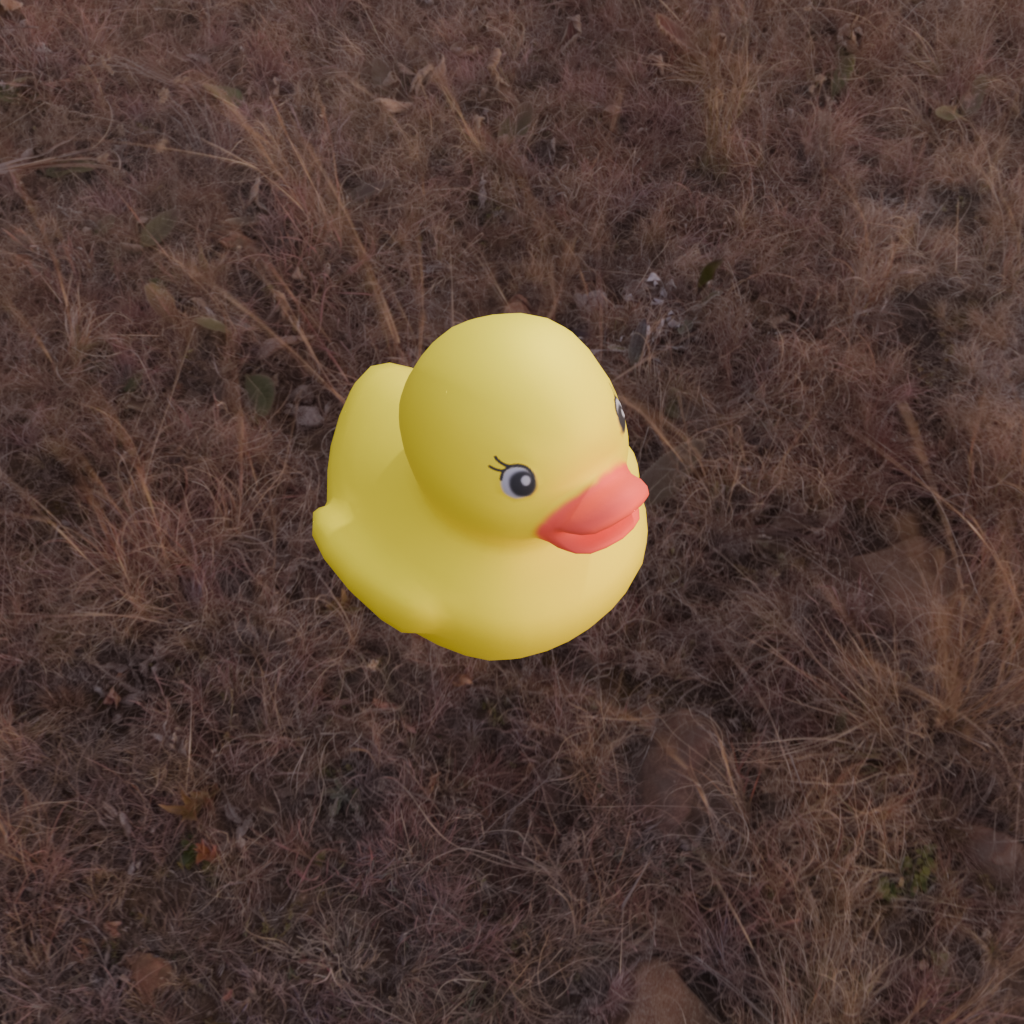
an image of a yellow rubber duck seen from <front_right_top> in a rural landscape at sunset with a colorful sky.